Question: Hello I am trying to project a Jlist using word-builder plugin. Heres all the code that is
related:
'''
JPanel panel_1 = new JPanel();
panel_1.setBounds(26, 109, 629, 220);
MainFrame.getContentPane().add(panel_1);
final JList list = new JList();
panel_1.add(list);
JScrollPane scrollPane = new JScrollPane();
panel_1.add(scrollPane);
btnNewButton.addMouseListener(new MouseAdapter() {
@Override
public void mouseClicked(MouseEvent arg0) {
DefaultListModel<String> model1=new DefaultListModel<String>();
model1.addElement("hello");
model1.addElement("hello");
model1.addElement("hello");
list.setModel(model1);
}
});
btnNewButton.setBounds(364, 23, 89, 23);
MainFrame.getContentPane().add(btnNewButton);
'''
but when I click the button this appears

All in all I want the list to be located at the left side of UI instead of center and how can I customize it, font,colour,border etc.
Thx in advance !
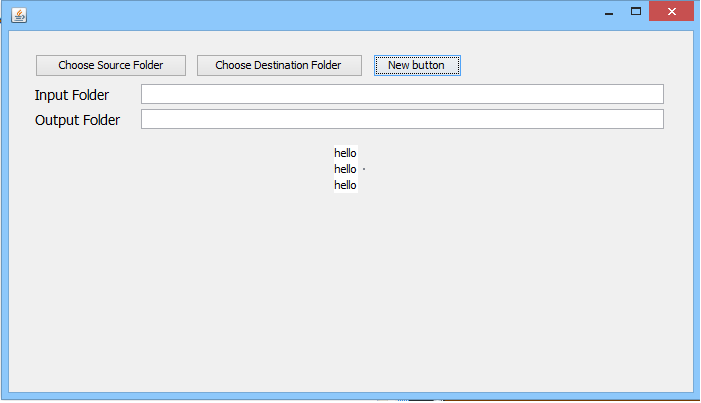
Answer: '''
panel_1.add(list);
JScrollPane scrollPane = new JScrollPane();
panel_1.add(scrollPane);
'''
Should better be:
'''
//panel_1.add(list);
JScrollPane scrollPane = new JScrollPane(list);
panel_1.add(scrollPane);
'''